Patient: sex F, age 35
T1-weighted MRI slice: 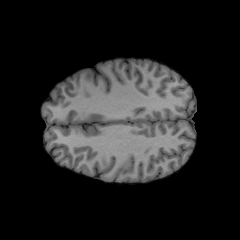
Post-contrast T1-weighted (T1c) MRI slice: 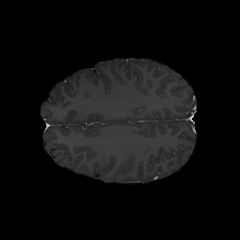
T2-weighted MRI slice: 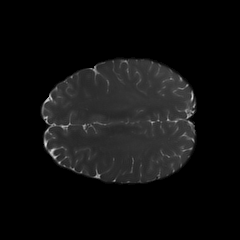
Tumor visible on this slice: no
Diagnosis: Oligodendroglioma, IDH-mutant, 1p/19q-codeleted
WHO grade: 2